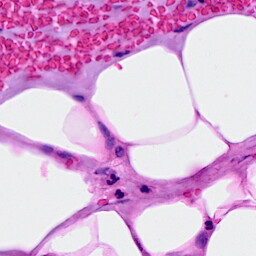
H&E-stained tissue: Breast